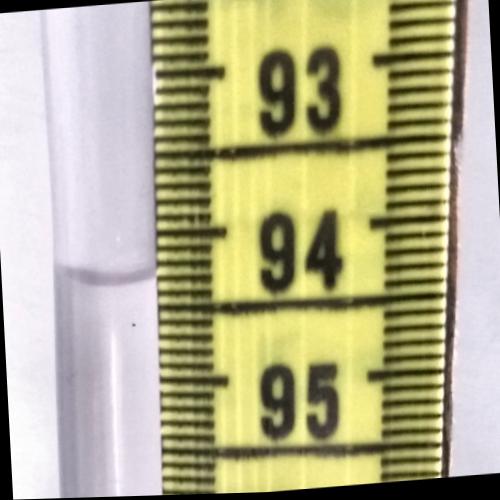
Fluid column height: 94.3 cm